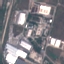
Label: Industrial